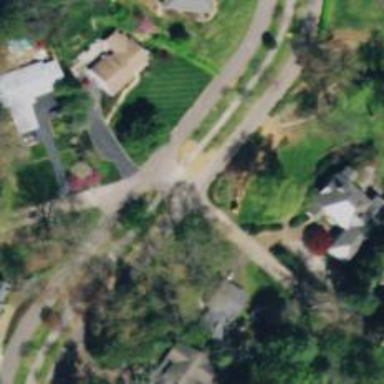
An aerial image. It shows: Residential road.